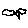
Label: cloud